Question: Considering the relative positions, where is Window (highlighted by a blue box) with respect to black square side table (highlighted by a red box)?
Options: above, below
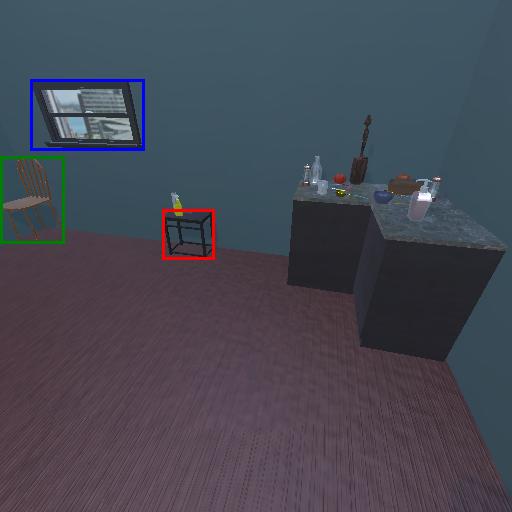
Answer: above